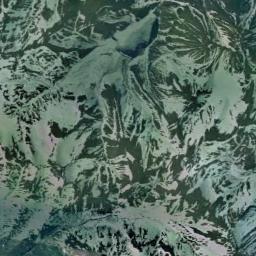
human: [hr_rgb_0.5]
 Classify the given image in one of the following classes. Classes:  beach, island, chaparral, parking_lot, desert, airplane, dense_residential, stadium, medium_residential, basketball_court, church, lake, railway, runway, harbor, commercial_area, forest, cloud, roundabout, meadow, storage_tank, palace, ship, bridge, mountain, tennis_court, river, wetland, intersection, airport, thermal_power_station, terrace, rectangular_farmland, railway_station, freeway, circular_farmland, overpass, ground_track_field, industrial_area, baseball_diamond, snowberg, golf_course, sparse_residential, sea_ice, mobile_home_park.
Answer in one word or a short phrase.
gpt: snowberg